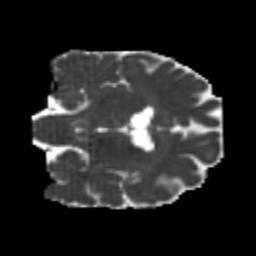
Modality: MD
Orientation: coronal
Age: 26
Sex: male
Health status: healthy
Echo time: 0.074 s